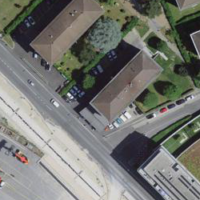
EUNIS habitat code: 55
Species observed at this site:
Erodium cicutarium
Carpinus betulus